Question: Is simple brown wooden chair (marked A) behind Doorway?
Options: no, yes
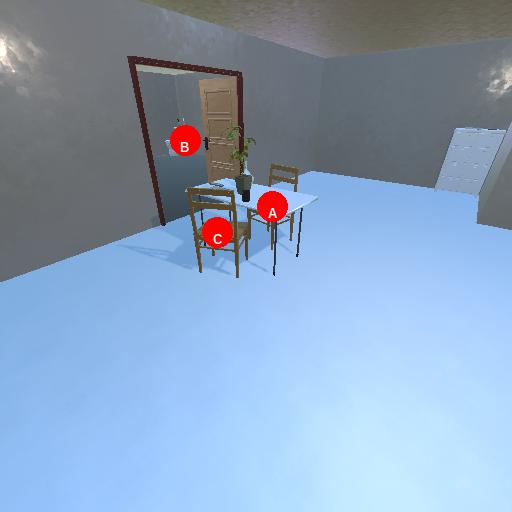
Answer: no